The image folds the raw vibration samples of a bearing signal into a 2-D grayscale square (signal-to-image encoding). Determine the bearing's health state. Answer with exactly one of: normal, inner_race, outer_race, ball.
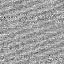
Answer: normal